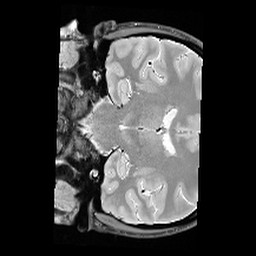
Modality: PDw
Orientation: coronal
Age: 24
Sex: female
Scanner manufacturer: siemens
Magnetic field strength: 3 T
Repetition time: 6.49 s
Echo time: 0.016 s